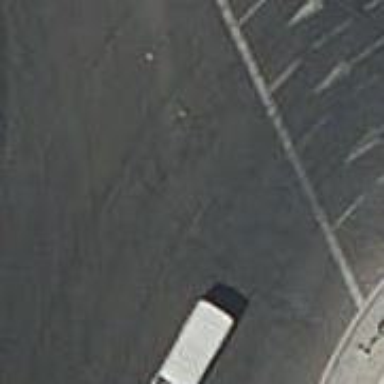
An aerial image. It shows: Tertiary road with asphalt surface.